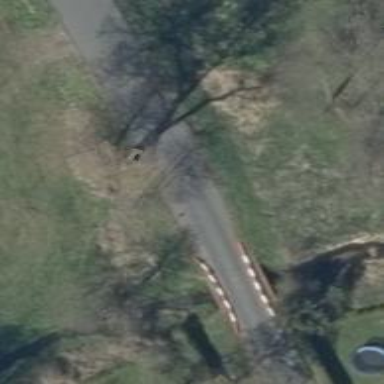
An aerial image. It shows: Tertiary road on asphalt surface crossing over bridge.